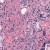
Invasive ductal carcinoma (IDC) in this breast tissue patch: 1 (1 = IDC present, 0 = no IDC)